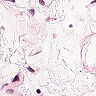
Metastatic tissue present: no